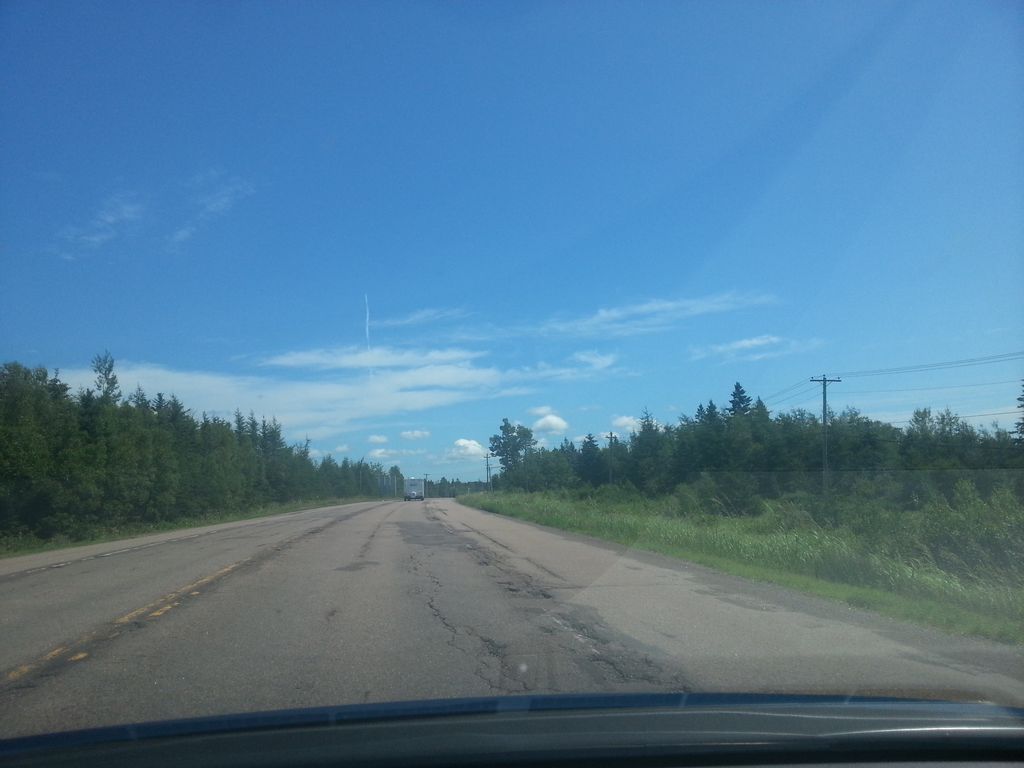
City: charlottetown